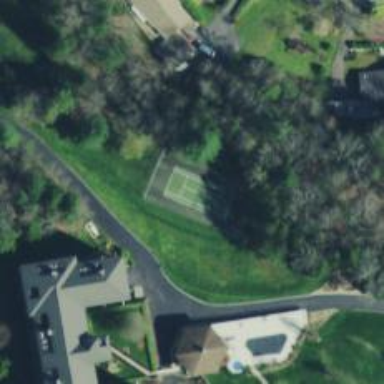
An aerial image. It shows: Tennis court in leisure pitch.